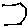
Label: hexagon